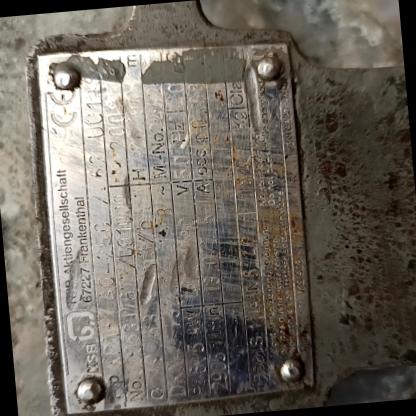
Klasa: tabliczka-znamionowa